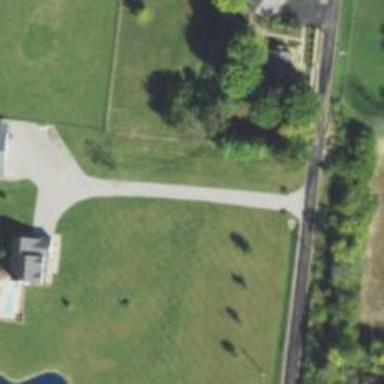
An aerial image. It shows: Driveway.